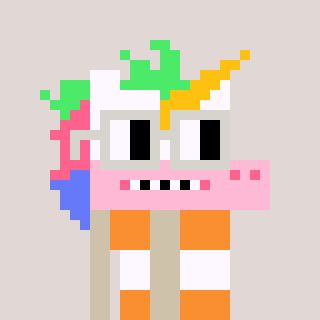
a pixel art character with square light gray glasses, a unicorn-shaped head and a bege-colored body on a warm background